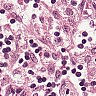
Metastatic tissue present: no